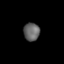
Tissue: prostate
Cell type: Myeloid cells
Senescence score: 0.6928
Nuclear area (px): 284
Mean DAPI intensity: 99.401